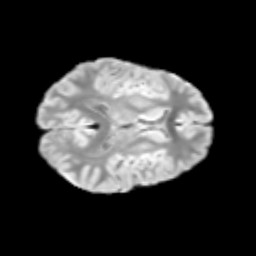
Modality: T2w
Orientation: axial
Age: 10
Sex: male
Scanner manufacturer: siemens
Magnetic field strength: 3 T
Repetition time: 3.8 s
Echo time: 0.07 s